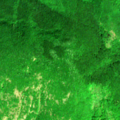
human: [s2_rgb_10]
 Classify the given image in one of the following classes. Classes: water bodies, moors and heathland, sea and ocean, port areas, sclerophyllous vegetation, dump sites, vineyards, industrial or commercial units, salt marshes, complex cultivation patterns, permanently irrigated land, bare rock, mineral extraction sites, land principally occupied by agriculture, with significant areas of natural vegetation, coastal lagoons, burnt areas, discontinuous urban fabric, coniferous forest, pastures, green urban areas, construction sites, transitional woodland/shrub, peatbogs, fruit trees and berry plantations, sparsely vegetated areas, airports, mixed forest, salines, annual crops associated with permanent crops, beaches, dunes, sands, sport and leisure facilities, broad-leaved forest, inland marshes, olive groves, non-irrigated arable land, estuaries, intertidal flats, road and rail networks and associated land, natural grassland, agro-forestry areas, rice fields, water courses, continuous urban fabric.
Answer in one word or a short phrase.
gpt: broad-leaved forest, transitional woodland/shrub